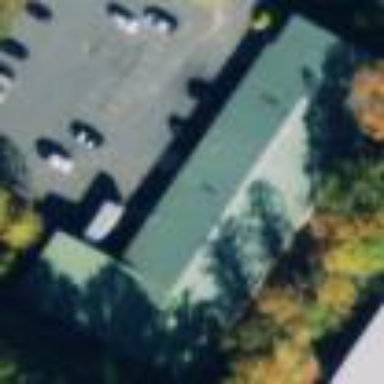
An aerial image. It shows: Building.